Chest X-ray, PA view. Patient: 34 years old, sex F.
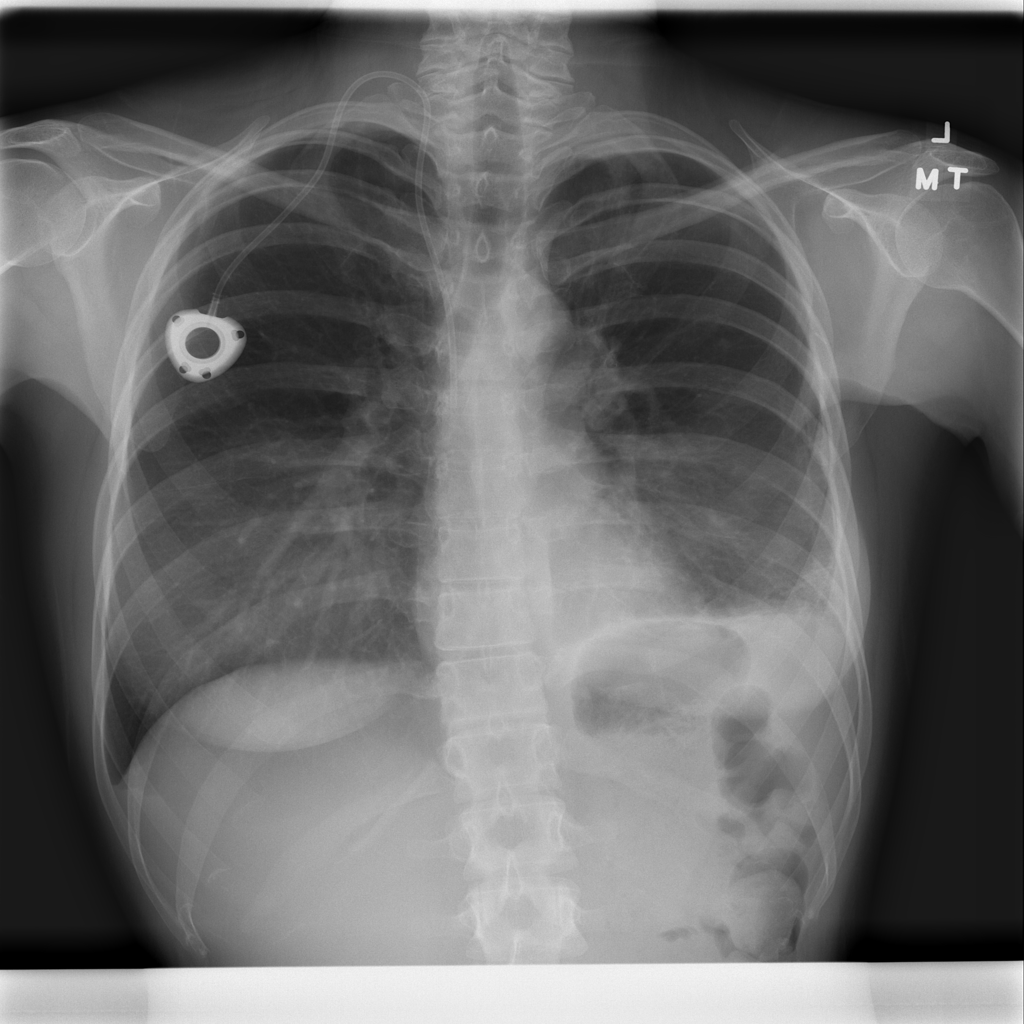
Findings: Effusion, Fibrosis, Infiltration